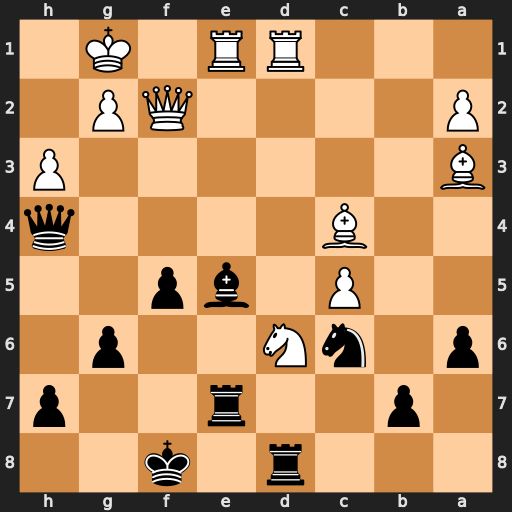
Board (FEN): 3r1k2/1p2r2p/p1nN2p1/2P1bp2/2B4q/B6P/P4QP1/3RR1K1
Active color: b
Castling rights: -
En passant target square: -
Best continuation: Bd4 Rxd4 Rxe1+